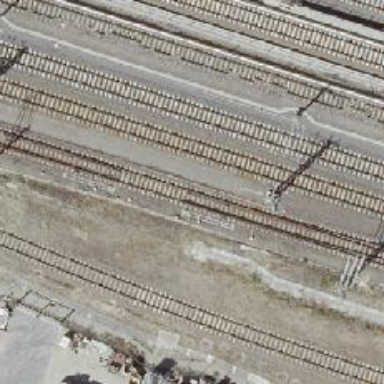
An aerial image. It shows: Railway switch with the turnout side on the left.